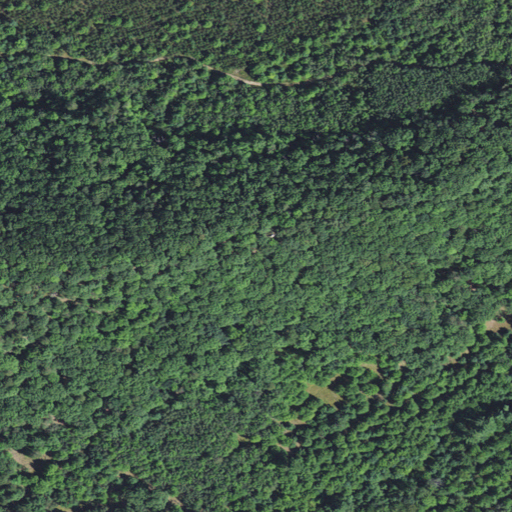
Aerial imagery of mountain in Wisconsin named Bear Bluff containing deciduous forest, mixed forest, evergreen forest, woody wetlands, grassland, and open development